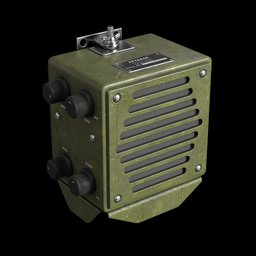
Label: electronics